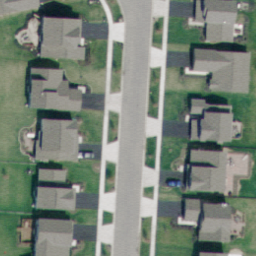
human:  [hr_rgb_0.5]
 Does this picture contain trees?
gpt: yes

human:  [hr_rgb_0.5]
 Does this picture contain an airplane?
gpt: no

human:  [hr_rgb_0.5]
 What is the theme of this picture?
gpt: medium residential

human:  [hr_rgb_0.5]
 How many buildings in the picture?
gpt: ten

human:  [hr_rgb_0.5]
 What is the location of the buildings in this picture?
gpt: left and right